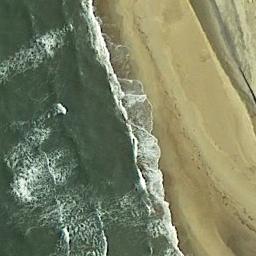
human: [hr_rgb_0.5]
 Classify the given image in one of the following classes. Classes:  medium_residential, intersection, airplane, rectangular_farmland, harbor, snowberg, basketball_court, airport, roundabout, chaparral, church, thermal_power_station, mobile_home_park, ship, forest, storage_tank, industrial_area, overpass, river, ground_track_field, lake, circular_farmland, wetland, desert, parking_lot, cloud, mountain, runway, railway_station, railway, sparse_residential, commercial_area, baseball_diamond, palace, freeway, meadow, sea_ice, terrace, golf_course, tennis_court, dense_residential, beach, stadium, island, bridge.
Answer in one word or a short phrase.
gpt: beach